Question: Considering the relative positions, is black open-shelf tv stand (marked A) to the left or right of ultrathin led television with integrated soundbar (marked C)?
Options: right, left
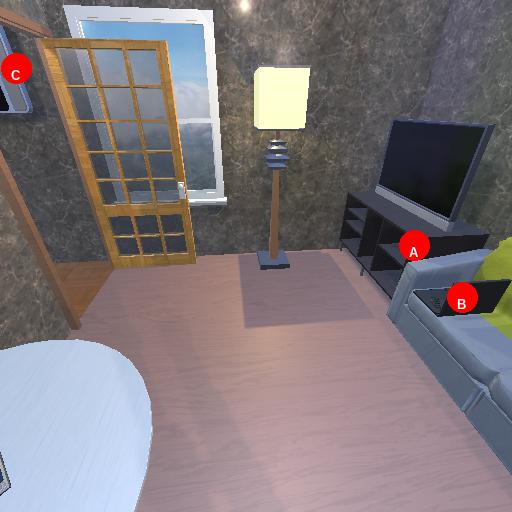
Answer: right